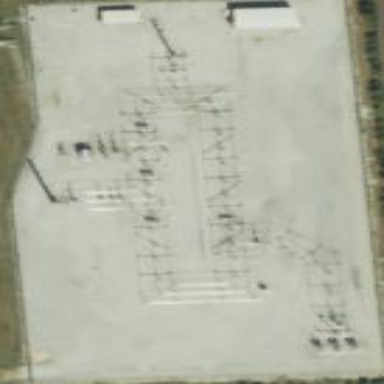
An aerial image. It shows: Distribution substation surrounded by fence.